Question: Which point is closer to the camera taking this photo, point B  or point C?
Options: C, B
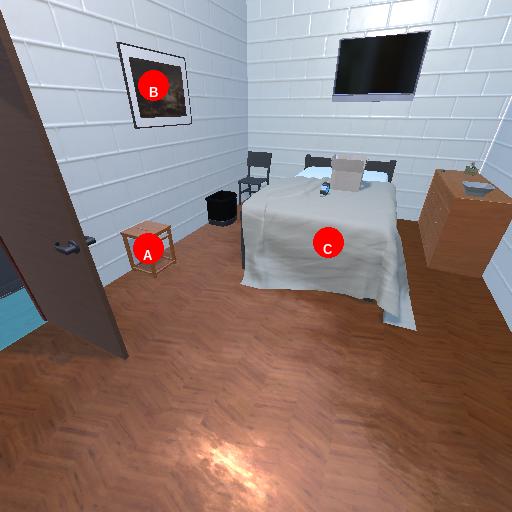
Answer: C